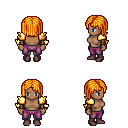
a pixel art fantasy rpg character, female body template, human, dark skin, gold arm armor, magenta pants, light blonde pageboy hairstyle, cloth bracers, maroon shoes, four views (front, back, left, right), 2x2 character sprite sheet, small pixel art, hard edges, no anti-aliasing